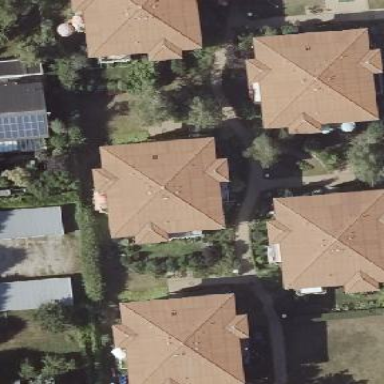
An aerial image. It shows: Apartments building with pyramidal roof.